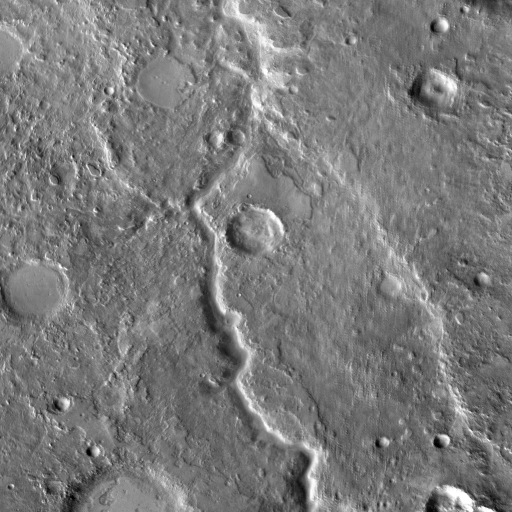
Crater classes present: Background, Other, Buried, Secondary